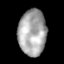
Tissue: lung
Cell type: Epithelial cells
Senescence score: 0.2043
Nuclear area (px): 1251
Mean DAPI intensity: 168.04